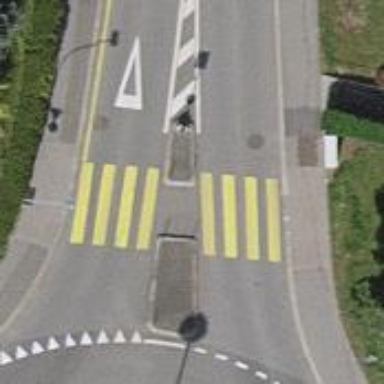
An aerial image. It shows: Uncontrolled road crossing with pedestrian island.